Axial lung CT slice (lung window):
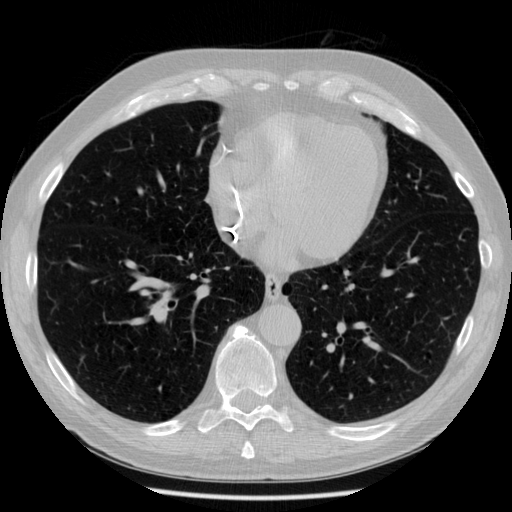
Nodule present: no